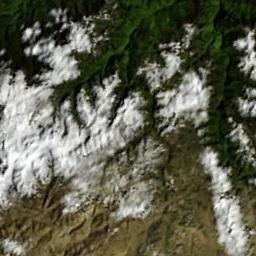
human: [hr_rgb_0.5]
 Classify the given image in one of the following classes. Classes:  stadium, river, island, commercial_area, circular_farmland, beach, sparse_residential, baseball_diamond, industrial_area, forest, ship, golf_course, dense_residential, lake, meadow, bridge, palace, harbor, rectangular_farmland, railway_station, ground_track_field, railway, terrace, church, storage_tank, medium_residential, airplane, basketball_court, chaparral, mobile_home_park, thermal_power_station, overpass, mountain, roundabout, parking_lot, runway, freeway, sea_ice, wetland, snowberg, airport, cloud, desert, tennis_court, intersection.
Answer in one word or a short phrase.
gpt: snowberg